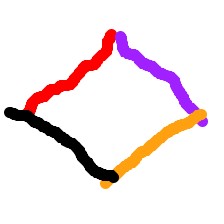
Shape: rhombus